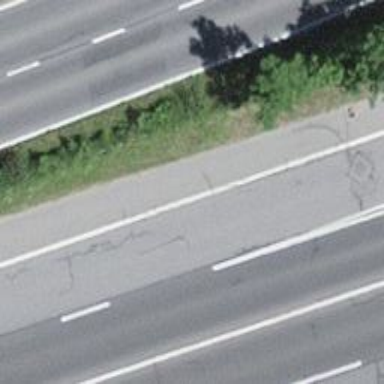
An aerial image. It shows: Trunk link road with asphalt surface.